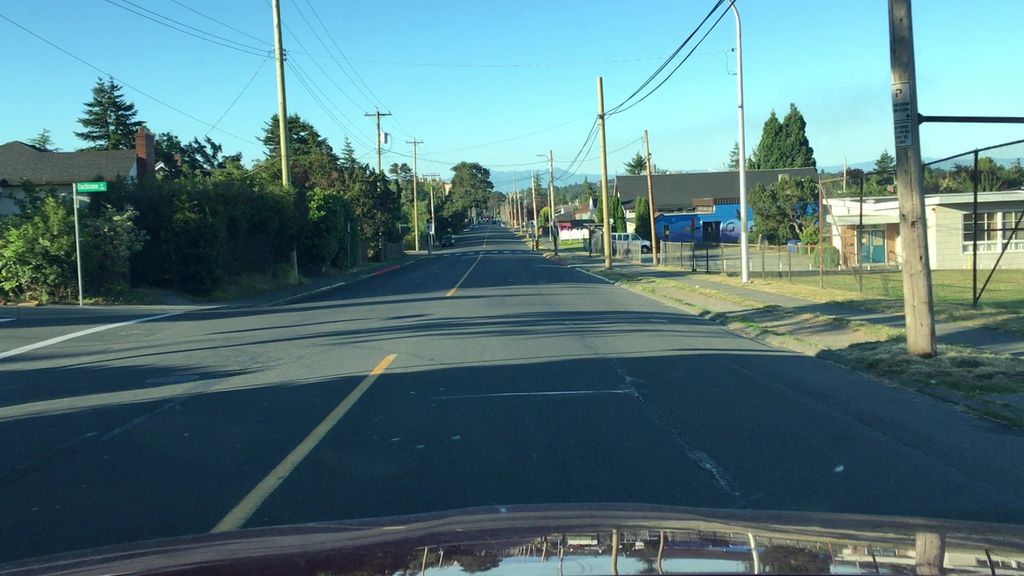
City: victoria